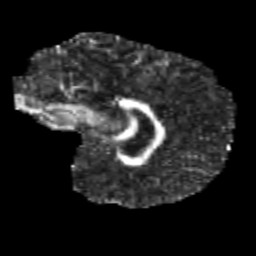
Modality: FA
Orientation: sagittal
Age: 10
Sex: male
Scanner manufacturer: siemens
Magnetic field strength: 3 T
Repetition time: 3.8 s
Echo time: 0.07 s